Question: > optional type 'Bool' cannot be used as a boolean; Test for '!=nil' instead

I got an error at first , by replacing the if condition ('after'), the did never run. Any idea?
### Before:
'''
if(userEmail?.isEmpty || userPassword?.isEmpty || userRepeatPassword?.isEmpty){
displayMyAlertMessage("All fields are required")
return
}
if(userPassword != userRepeatPassword){
displayMyAlertMessage("Passwords do not match.")
}
'''
### After:
'''
if(userEmail != nil || userPassword != nil || userRepeatPassword != nil){
displayMyAlertMessage("All fields are required")
return
}
if(userPassword != userRepeatPassword){
displayMyAlertMessage("Passwords do not match.")
}
'''
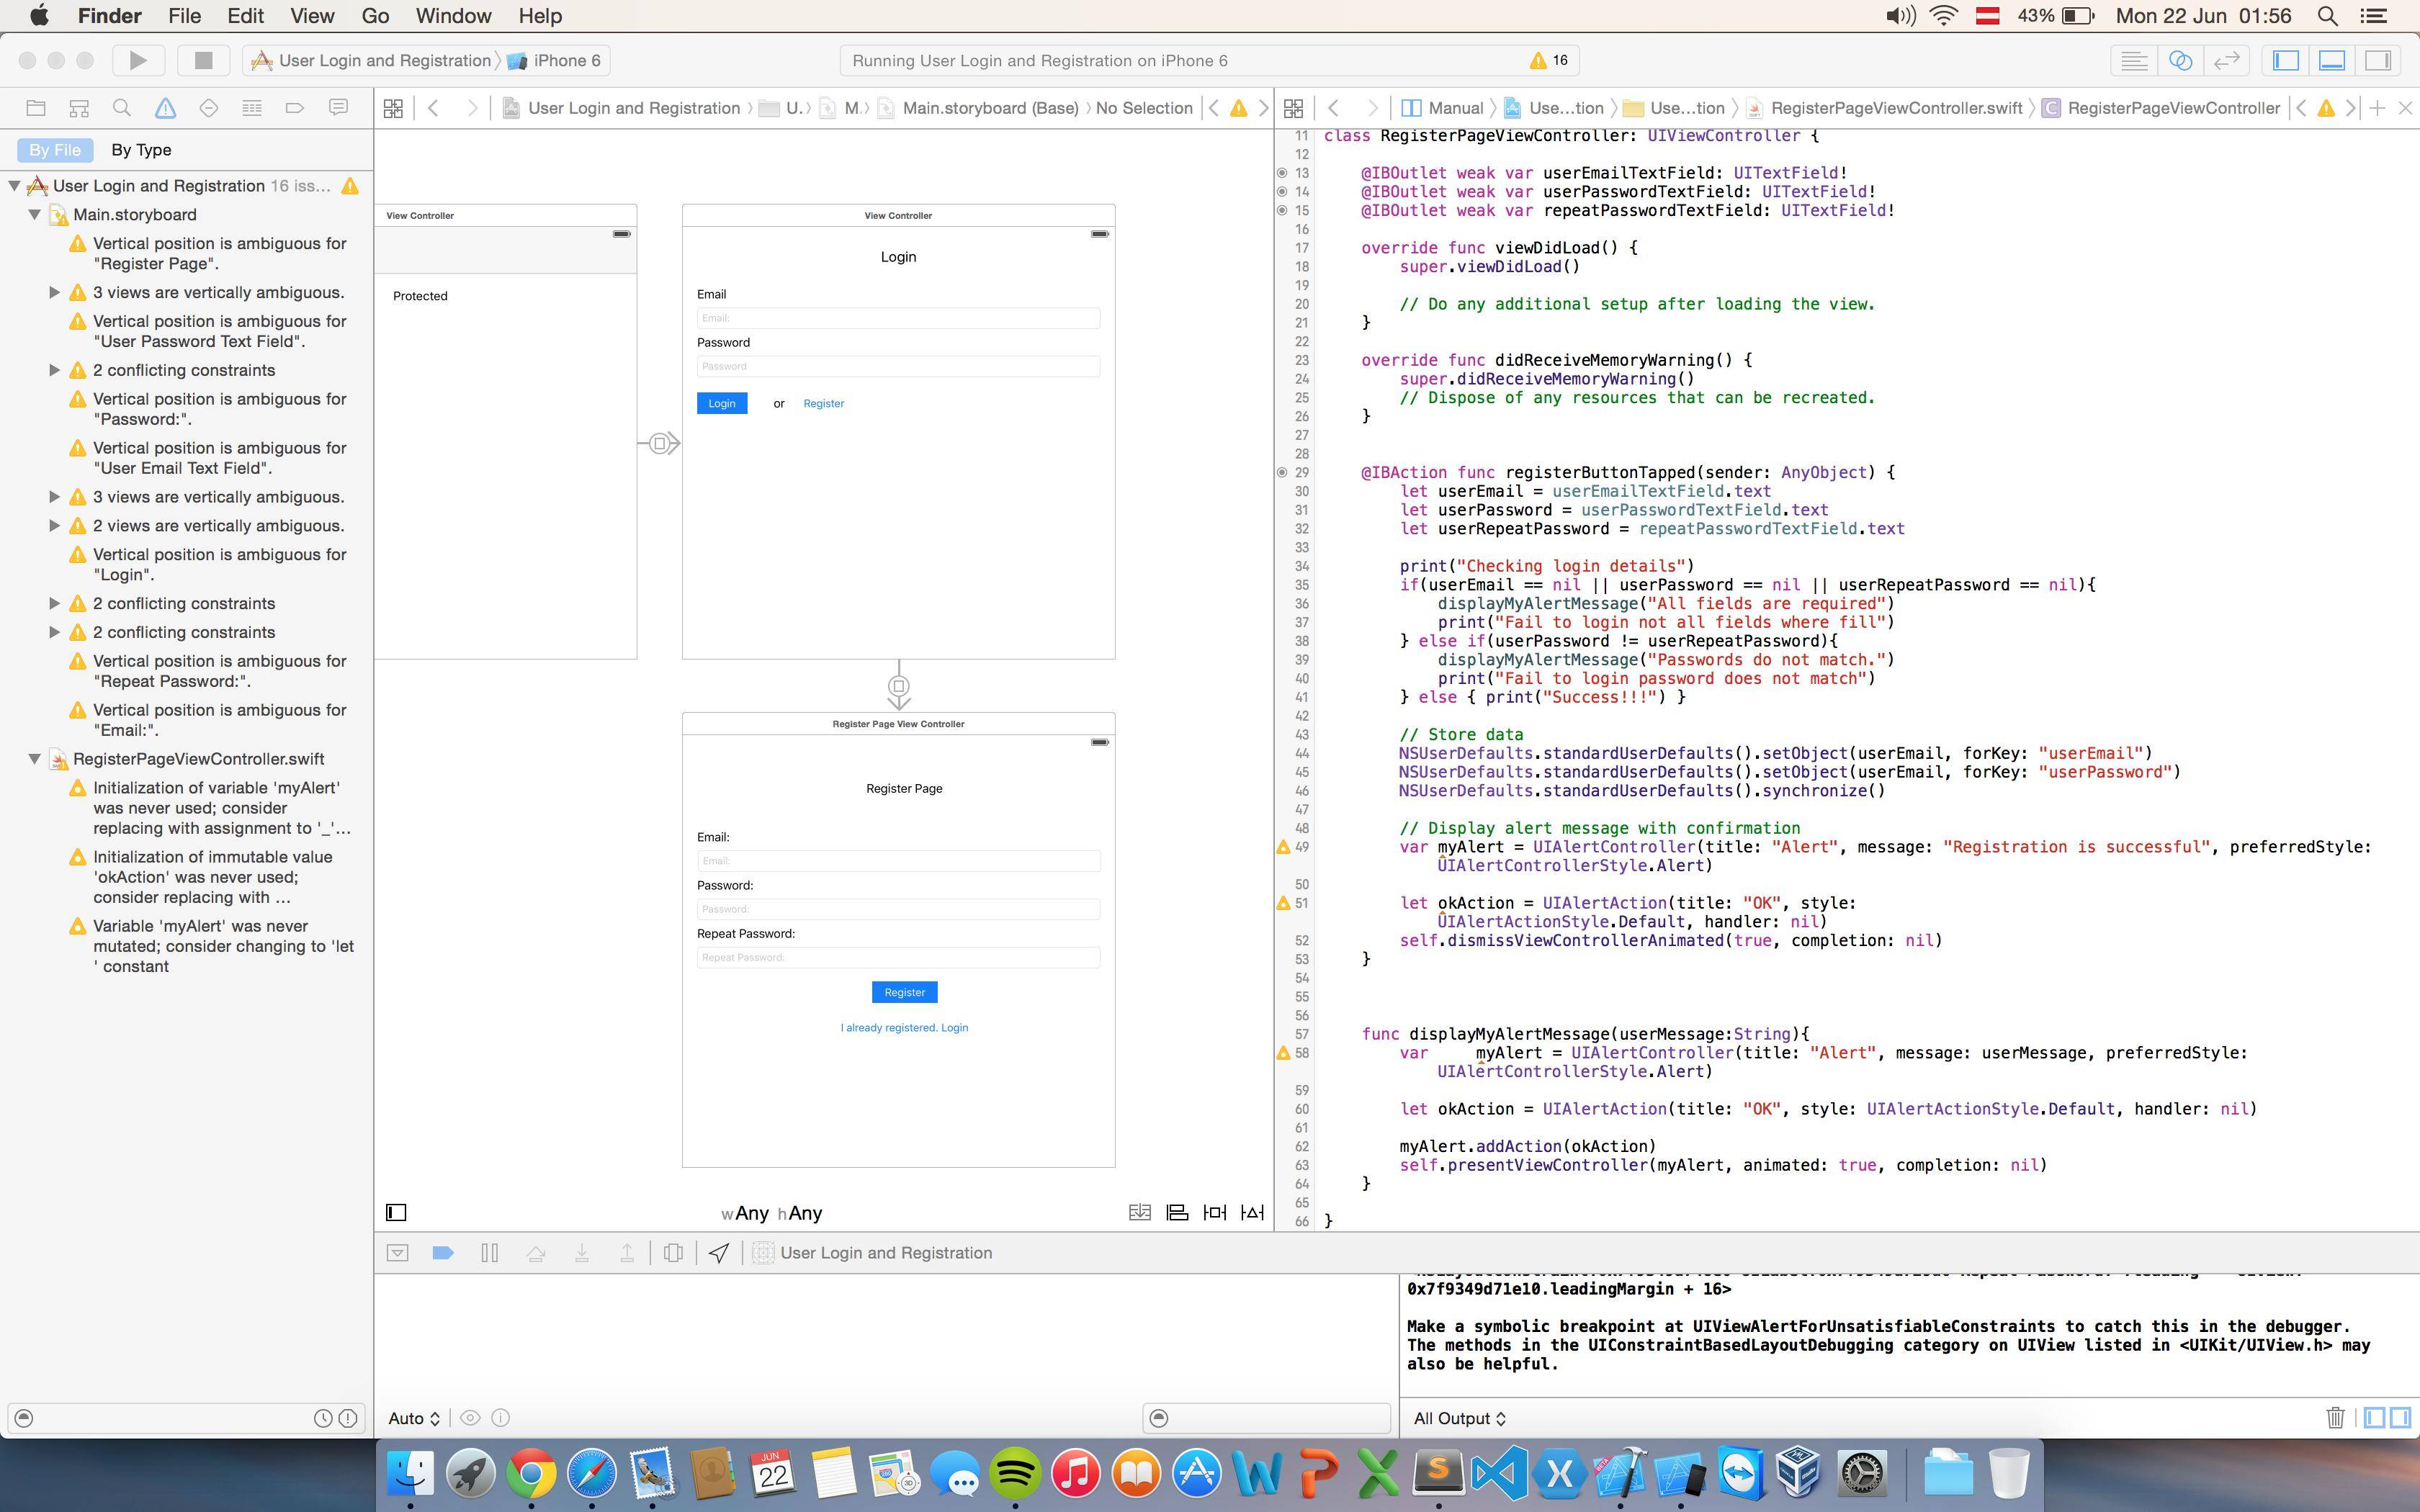
Answer: You are checking if the value is different of nil and returning if it is, based un your comments and your second if you probably want to check if it is nil.
'''
println("Checking login details")
if(userEmail.isEmpty || userPassword.isEmpty || userRepeatPassword.isEmpty){
displayMyAlertMessage("All fields are required")
println("Fail to login not all fields where fill")
return
} else if(userPassword != userRepeatPassword){
displayMyAlertMessage("Passwords do not match.")
println("Fail to login password does not match")
} else {
var uiAlert = UIAlertController(title: "Alert", message: "Registration was successful", preferredStyle: UIAlertControllerStyle.Alert)
self.presentViewController(uiAlert, animated: true, completion: nil)
uiAlert.addAction(UIAlertAction(title: "Ok", style: .Default, handler: { action in
dismissViewControllerAnimated(true, completion:nil)
}))
}
'''